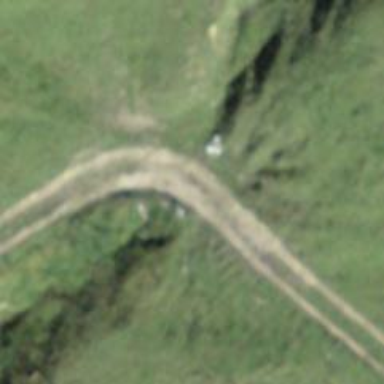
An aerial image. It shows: Culvert tunnel.